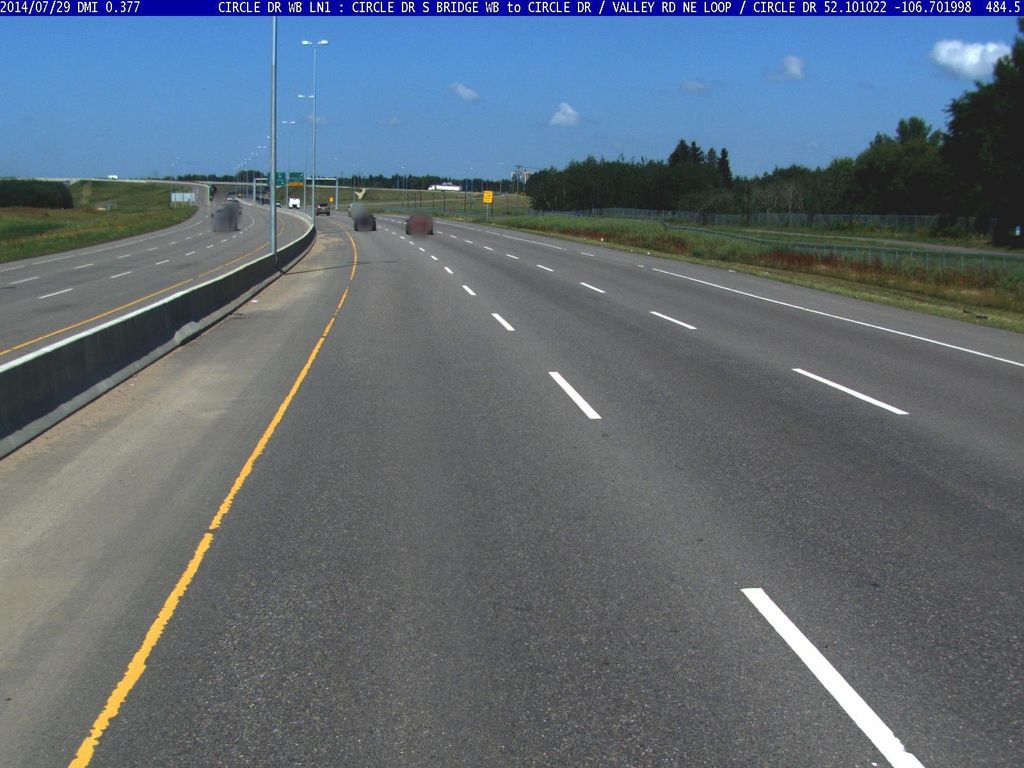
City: saskatoon